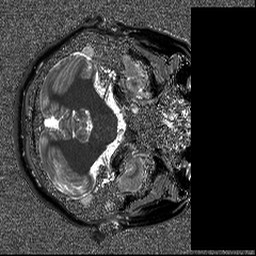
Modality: T1map
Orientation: axial
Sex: female